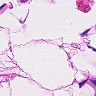
Metastatic tissue present: no